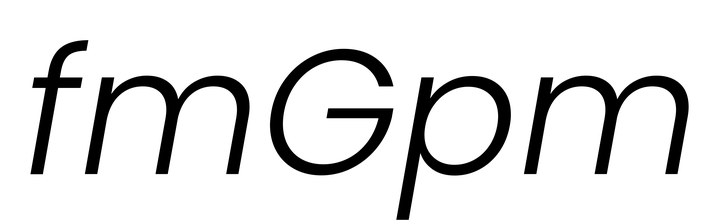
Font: Poppins-LightItalic